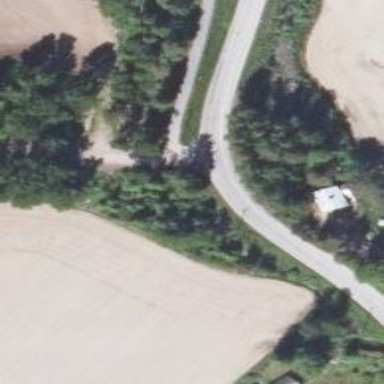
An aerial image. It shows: Unclassified road.